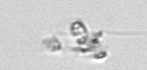
Label: detritus